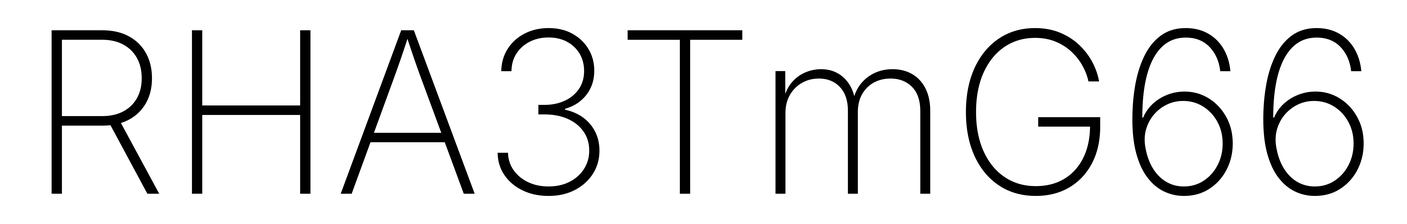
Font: Inter_ExtraLight